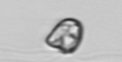
Label: flagellate_morphotype1